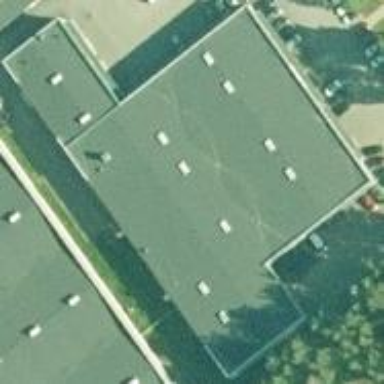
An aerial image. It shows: Building that houses car shop.